Question: Hi,
I am using a telerik control (RadWindow) which has it's own css.
I want to edit the control design and change colors, backgrouns, etc.
I want my CSS to overwrite the control CSS, so I used the same classes names, but the result is that my classes are overwritten by the control's CSS.
Does anyone here know what should I do to fix it?
I attached screen shot to make myself clearer.
Thanks a lot for your help!
Inbal.
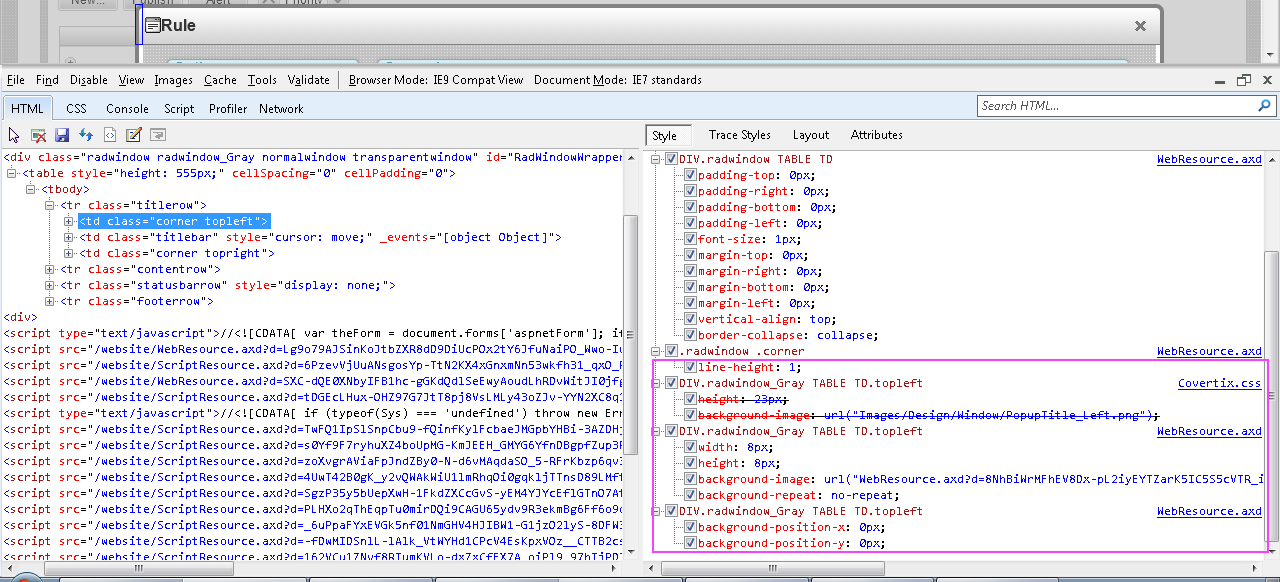
Answer: An easy way to override the CSS from another is to make the selector more specific, by prepend an additional selector for example:
'''
body div.radwindow_Gray table td.topleft { /* Your new properties */ }
'''
In this example, i've added 'body' to the selector.
> The more specific your CSS selector is, the more importance it will get.
Another solution is to append '!important' to the property-value :
'''
div.radwindow_Gray table td.topleft { background: red !important }
'''
Your CSS file in the HTML document is above those from radWindow.
Moving your CSS file after the last CSS file from radWindow, will fix your problem too, because your CSS would override those from radWindow. This way, you can keep the selectors the same as radWindow's CSS does.